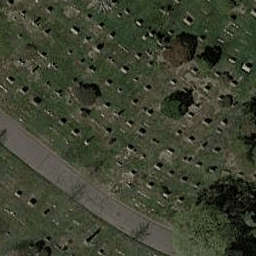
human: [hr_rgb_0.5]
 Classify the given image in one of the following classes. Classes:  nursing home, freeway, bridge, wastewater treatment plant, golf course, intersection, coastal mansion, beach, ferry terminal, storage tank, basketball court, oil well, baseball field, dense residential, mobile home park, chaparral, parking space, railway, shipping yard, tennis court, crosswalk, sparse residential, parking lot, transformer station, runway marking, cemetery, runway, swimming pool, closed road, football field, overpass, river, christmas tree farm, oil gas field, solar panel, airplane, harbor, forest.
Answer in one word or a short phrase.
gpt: cemetery